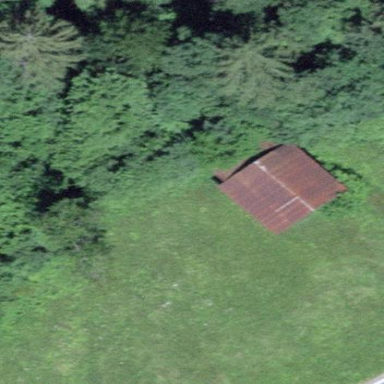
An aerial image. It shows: Farm auxiliary building.